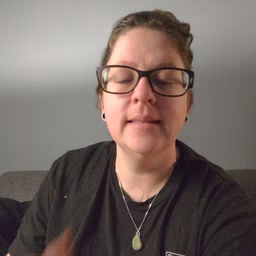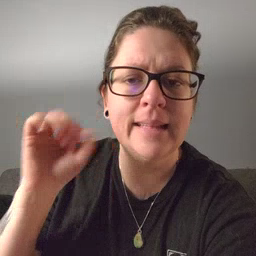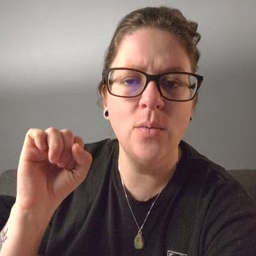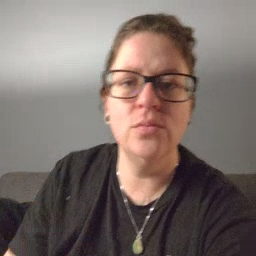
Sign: loud